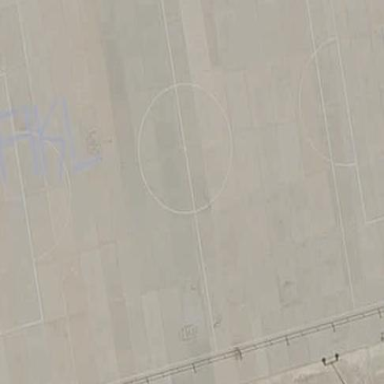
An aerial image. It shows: Soccer pitch designated for leisure and sports activities.